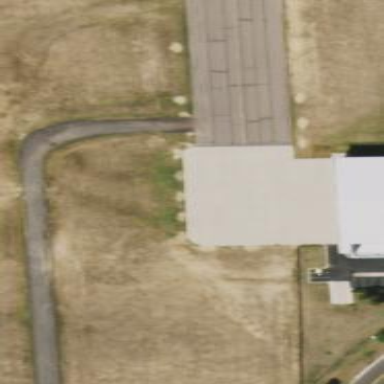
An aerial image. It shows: Apron at the airport with concrete surface.